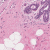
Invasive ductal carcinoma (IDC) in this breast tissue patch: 0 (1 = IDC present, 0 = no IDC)